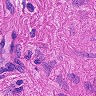
Metastatic tissue present: no